Chest X-ray. View position: AP
Patient age: 64
Patient sex: M
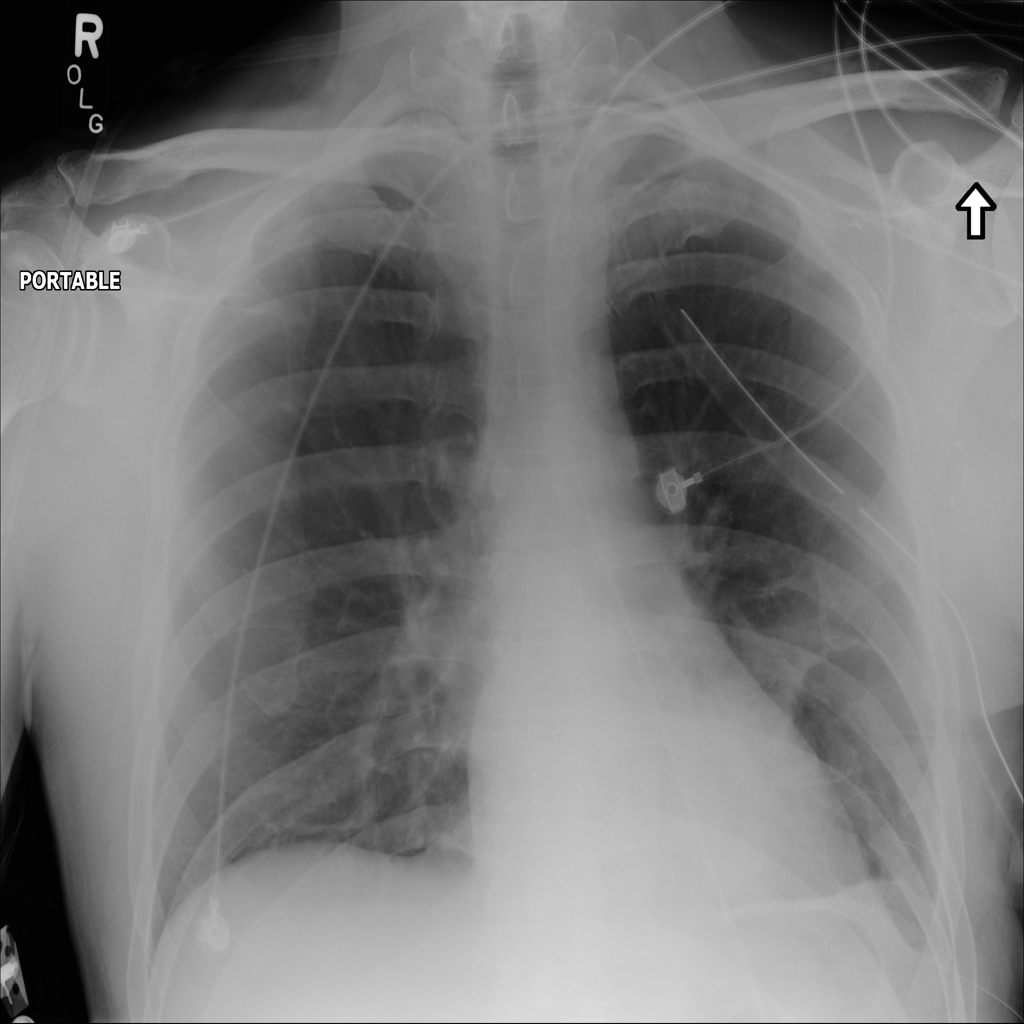
Finding: Pneumothorax